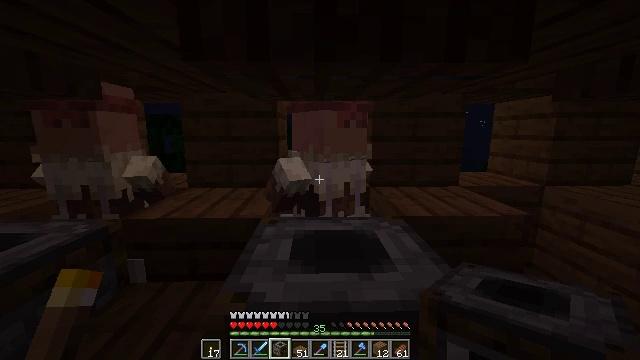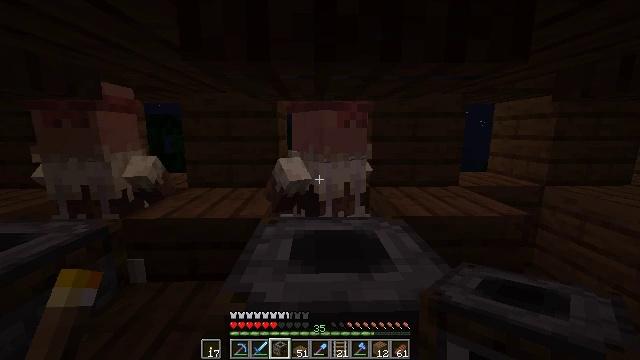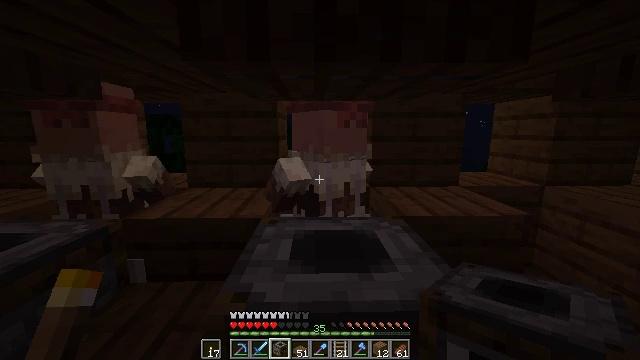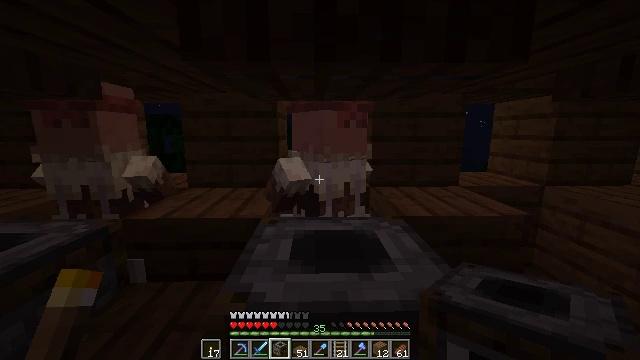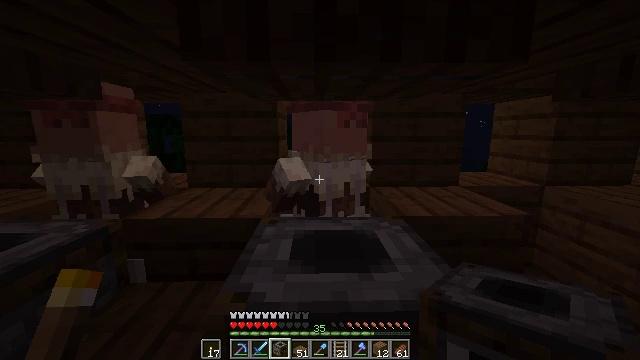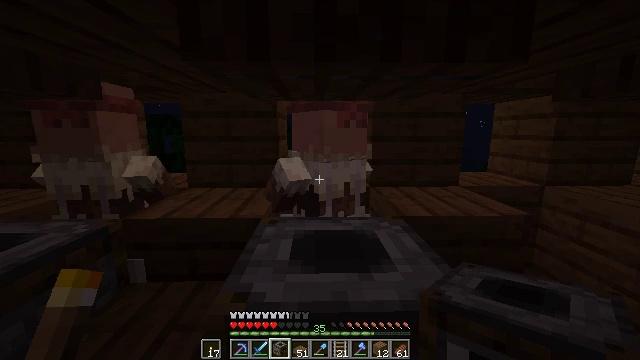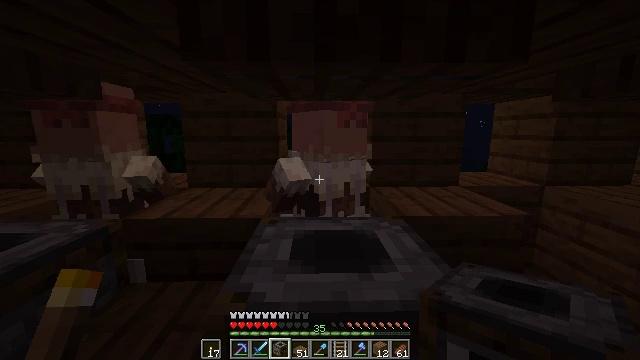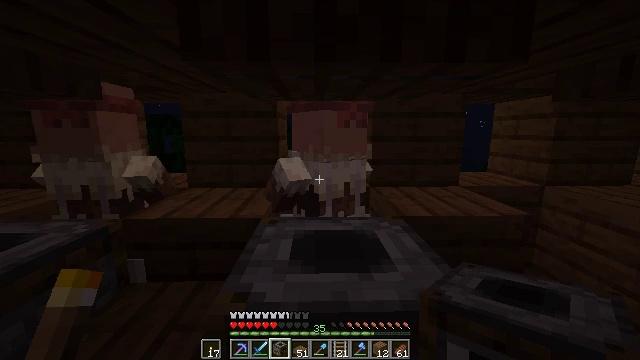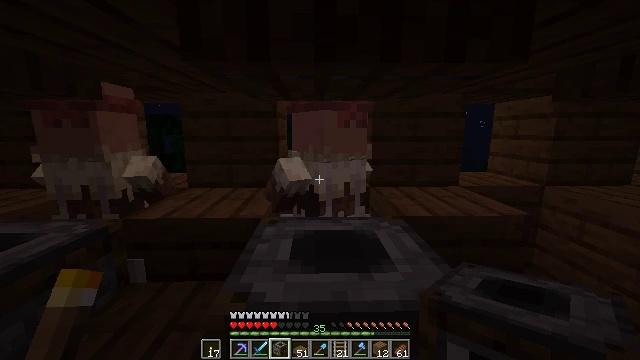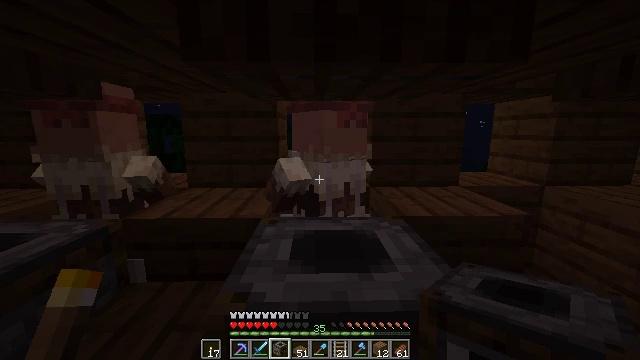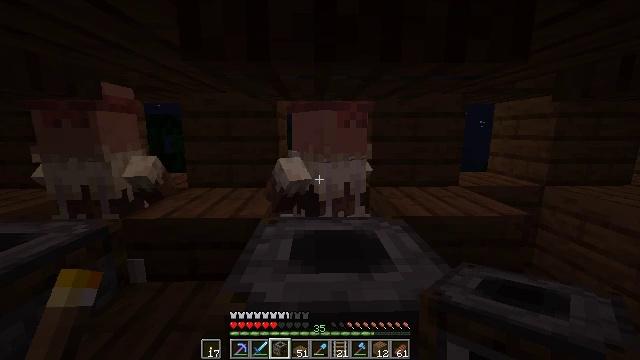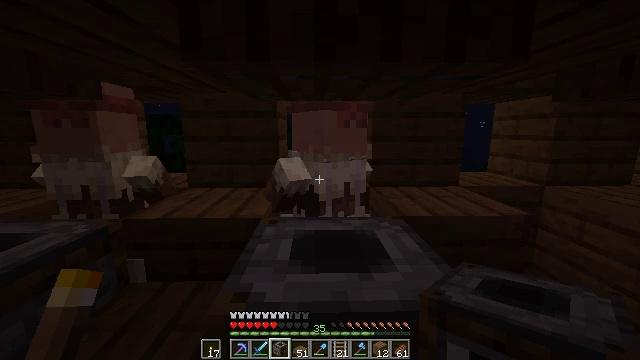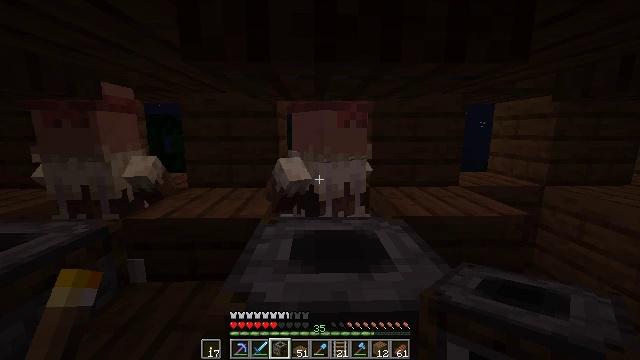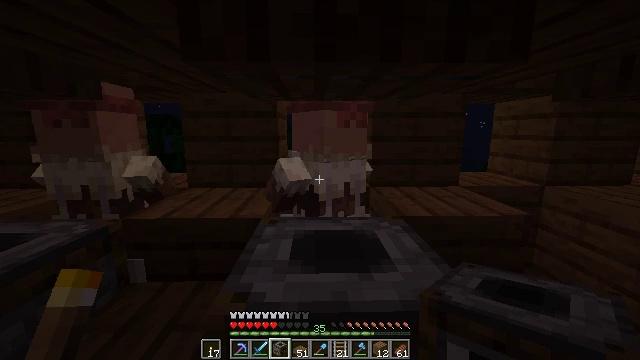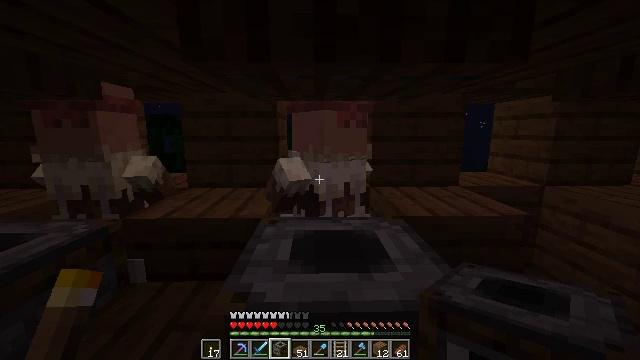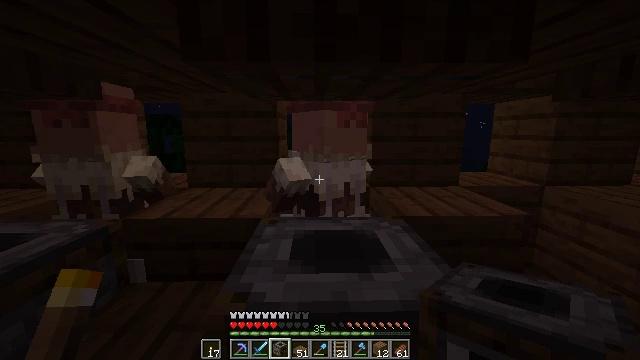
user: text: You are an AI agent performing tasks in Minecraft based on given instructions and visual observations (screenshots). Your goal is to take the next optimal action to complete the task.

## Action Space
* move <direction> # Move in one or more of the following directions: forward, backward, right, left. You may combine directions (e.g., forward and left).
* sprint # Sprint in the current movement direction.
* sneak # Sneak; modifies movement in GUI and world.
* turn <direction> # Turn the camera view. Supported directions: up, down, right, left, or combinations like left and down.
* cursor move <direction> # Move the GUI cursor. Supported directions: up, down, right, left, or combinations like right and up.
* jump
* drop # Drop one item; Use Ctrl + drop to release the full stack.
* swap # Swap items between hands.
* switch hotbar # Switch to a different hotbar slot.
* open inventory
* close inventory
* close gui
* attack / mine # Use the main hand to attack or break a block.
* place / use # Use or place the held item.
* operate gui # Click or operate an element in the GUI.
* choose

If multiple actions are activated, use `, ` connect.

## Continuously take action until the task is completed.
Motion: motion action
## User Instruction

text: Left-click on the smoker to mine it.
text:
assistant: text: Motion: no_op
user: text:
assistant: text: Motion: no_op
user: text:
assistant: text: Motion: no_op
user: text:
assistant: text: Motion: no_op
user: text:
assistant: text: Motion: no_op
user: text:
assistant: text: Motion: no_op
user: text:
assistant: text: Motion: no_op
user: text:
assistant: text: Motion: no_op
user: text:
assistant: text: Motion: no_op
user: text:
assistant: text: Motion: no_op
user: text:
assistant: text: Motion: no_op
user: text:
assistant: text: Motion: no_op
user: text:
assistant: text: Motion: no_op
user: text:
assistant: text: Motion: no_op
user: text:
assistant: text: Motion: no_op
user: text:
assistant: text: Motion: no_op
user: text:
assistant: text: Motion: no_op
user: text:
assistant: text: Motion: no_op
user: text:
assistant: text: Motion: no_op
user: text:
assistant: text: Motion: no_op
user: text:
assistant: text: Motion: no_op
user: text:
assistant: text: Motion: no_op
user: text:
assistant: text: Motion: no_op
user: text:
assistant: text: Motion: no_op
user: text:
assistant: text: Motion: no_op
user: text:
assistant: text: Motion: no_op
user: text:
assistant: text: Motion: no_op
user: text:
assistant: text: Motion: no_op
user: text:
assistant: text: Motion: no_op
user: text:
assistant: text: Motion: no_op